Question: I'm implementing a custom menu that appears when the user clicks the left mouse button and I'm having trouble trying to set the position (X, Y) of the menu so that the entire menu will be visible no matter which part of the page it opens.
The image below represents the problem:

The width of the menu increases depending on the text it has, so adjusting its position and height is also a challenge.
'''
var elements = $('#content').find('h1, p, span');
var setMenuPosition = function(x, y) {
$("#menu").css('top', y);
$("#menu").css('left', x);
};
var setSelectedText = function() {
$('#menu').data('text', $(this).text());
};
var openMenu = function(e) {
e.stopPropagation();
elements.css('border', '1px solid transparent');
$(this).css('border', '1px dashed #333');
$('#menu').addClass('active');
$('#selected-text').text($('#menu').data('text'));
setMenuPosition(e.pageX, e.pageY);
};
var closeMenu = function() {
elements.css('border', '1px solid transparent');
$('#menu').removeClass('active');
};
$('#content').find('h1, p, span').on('mouseenter', setSelectedText);
$('#content').find('h1, p, span').on("click", openMenu);
$('#menu').on('mouseleave', closeMenu);
'''
'''
h1,
p,
span {
border: 1px solid transparent;
}
#content {
background-color: #e9e9ea;
padding: 25px;
}
#menu {
visibility: hidden;
opacity: 0;
transition: visibility 0s, opacity 0.5s linear;
background-color: #84ce6a;
color: #fff;
padding: 15px;
position: absolute;
min-width: 200px;
border-radius: 8px;
}
#menu.active {
visibility: visible;
opacity: 1;
}
#my-span {
background-color: rgb(255, 79, 79);
color: rgb(255, 255, 255);
padding: 0px 5px;
}
'''
'''
<script src="https://cdnjs.cloudflare.com/ajax/libs/jquery/3.3.1/jquery.min.js"></script>
<div id="content">
<h1>My Title</h1>
<p>My text</p>
<p>My another text</p>
<p>My text <span id="my-span">My span</span>, other part of the same text</p>
</div>
<div id="menu">
<h4>Selected text is: <span id="selected-text"></span></h4>
<button>
Ok
</button>
</div>
'''
My fiddle: <URL>
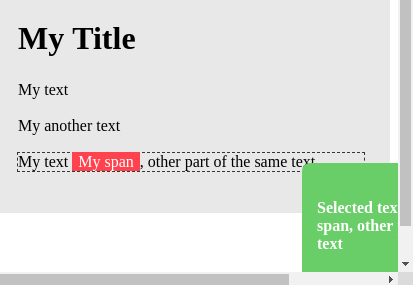
Answer: To prevent the Menu you need this logic:
'''
// 1. Set menu content
$menuContent.text(ev.currentTarget.textContent);
// 2. Get X, Y click coordinates
let X = ev.clientX;
let Y = ev.clientY;
// 3. Fix X, Y
X = Math.max(0, Math.min(X, $win.width() - $menu.outerWidth(true)) );
Y = Math.max(0, Math.min(Y, $win.height() - $menu.outerHeight(true)) );
// 4. Show menu
$menu.css({left:X, top:Y}).addClass('is-visible');
'''
which takes in consideration the window () size and the Menu size (after its content is inserted) - and fixes, modifies the X, Y coordinates accordingly by using a combination of 'Math.max()' and 'Math.min()'
'''
jQuery($ => {
const $win = $(window);
const $menu = $('#menu');
const $menuContent = $('#menu-content');
const menuOpen = (ev) => {
ev.stopPropagation();
// 1. Set menu content
$menuContent.text(ev.currentTarget.textContent);
// 2. Get X, Y click coordinates
let X = ev.clientX;
let Y = ev.clientY;
// 3. Fix X, Y
X = Math.max(0, Math.min(X, $win.width() - $menu.outerWidth(true)) );
Y = Math.max(0, Math.min(Y, $win.height() - $menu.outerHeight(true)) );
// 4. Show menu
$menu.css({left:X, top:Y}).addClass('is-visible');
}
const menuClose = () => {
$menu.removeClass('is-visible');
}
// Events
$(".menu-open").on('click', menuOpen);
$(".menu-close").on('click', menuClose);
$(document).on('click', menuClose);
$menu.on('click', ev => ev.stopPropagation());
});
'''
'''
html, body {
height: 100%;
margin:0;
font: 14px/1.4 sans-serif;
}
#menu {
position: fixed;
max-width: 300px;
left: 0;
top: 0;
background: #84ce6a;
padding: 10px 20px;
visibility: hidden;
opacity: 0;
transition: visibility 0.24s, opacity 0.24s;
}
#menu.is-visible {
visibility: visible;
opacity: 1;
}
/*Demo only*/
.menu-open{
position: absolute;
}
.menu-open:nth-child(1) {top: 0; left: 0;}
.menu-open:nth-child(2) {top: 0; right: 0;}
.menu-open:nth-child(3) {bottom: 0; left: 0;}
.menu-open:nth-child(4) {bottom: 0; right: 0;}
'''
'''
<span class="menu-open">Click to open menu</span>
<span class="menu-open">Click me</span>
<span class="menu-open">Click here to open menu</span>
<span class="menu-open">Click to open menu</span>
<div id="menu">
<h3>This is my menu</h3>
<div id="menu-content"></div>
<button class="menu-close">CLOSE MENU</button>
</div>
<script src="//code.jquery.com/jquery-3.3.1.min.js"></script>
'''
The above can be additionally improved by:
- -